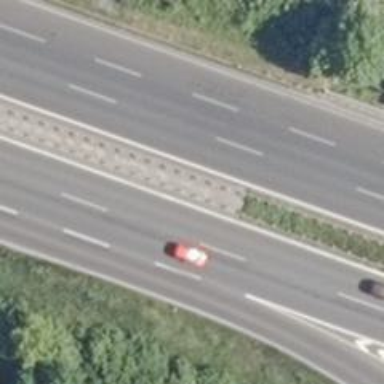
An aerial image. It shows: Motorway junction.